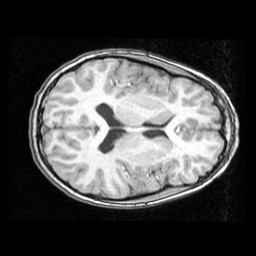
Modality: T1w
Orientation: axial
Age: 13
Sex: male
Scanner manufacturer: ge
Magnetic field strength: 1.5 T
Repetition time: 0.03333 s
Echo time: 0.008 s